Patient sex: M
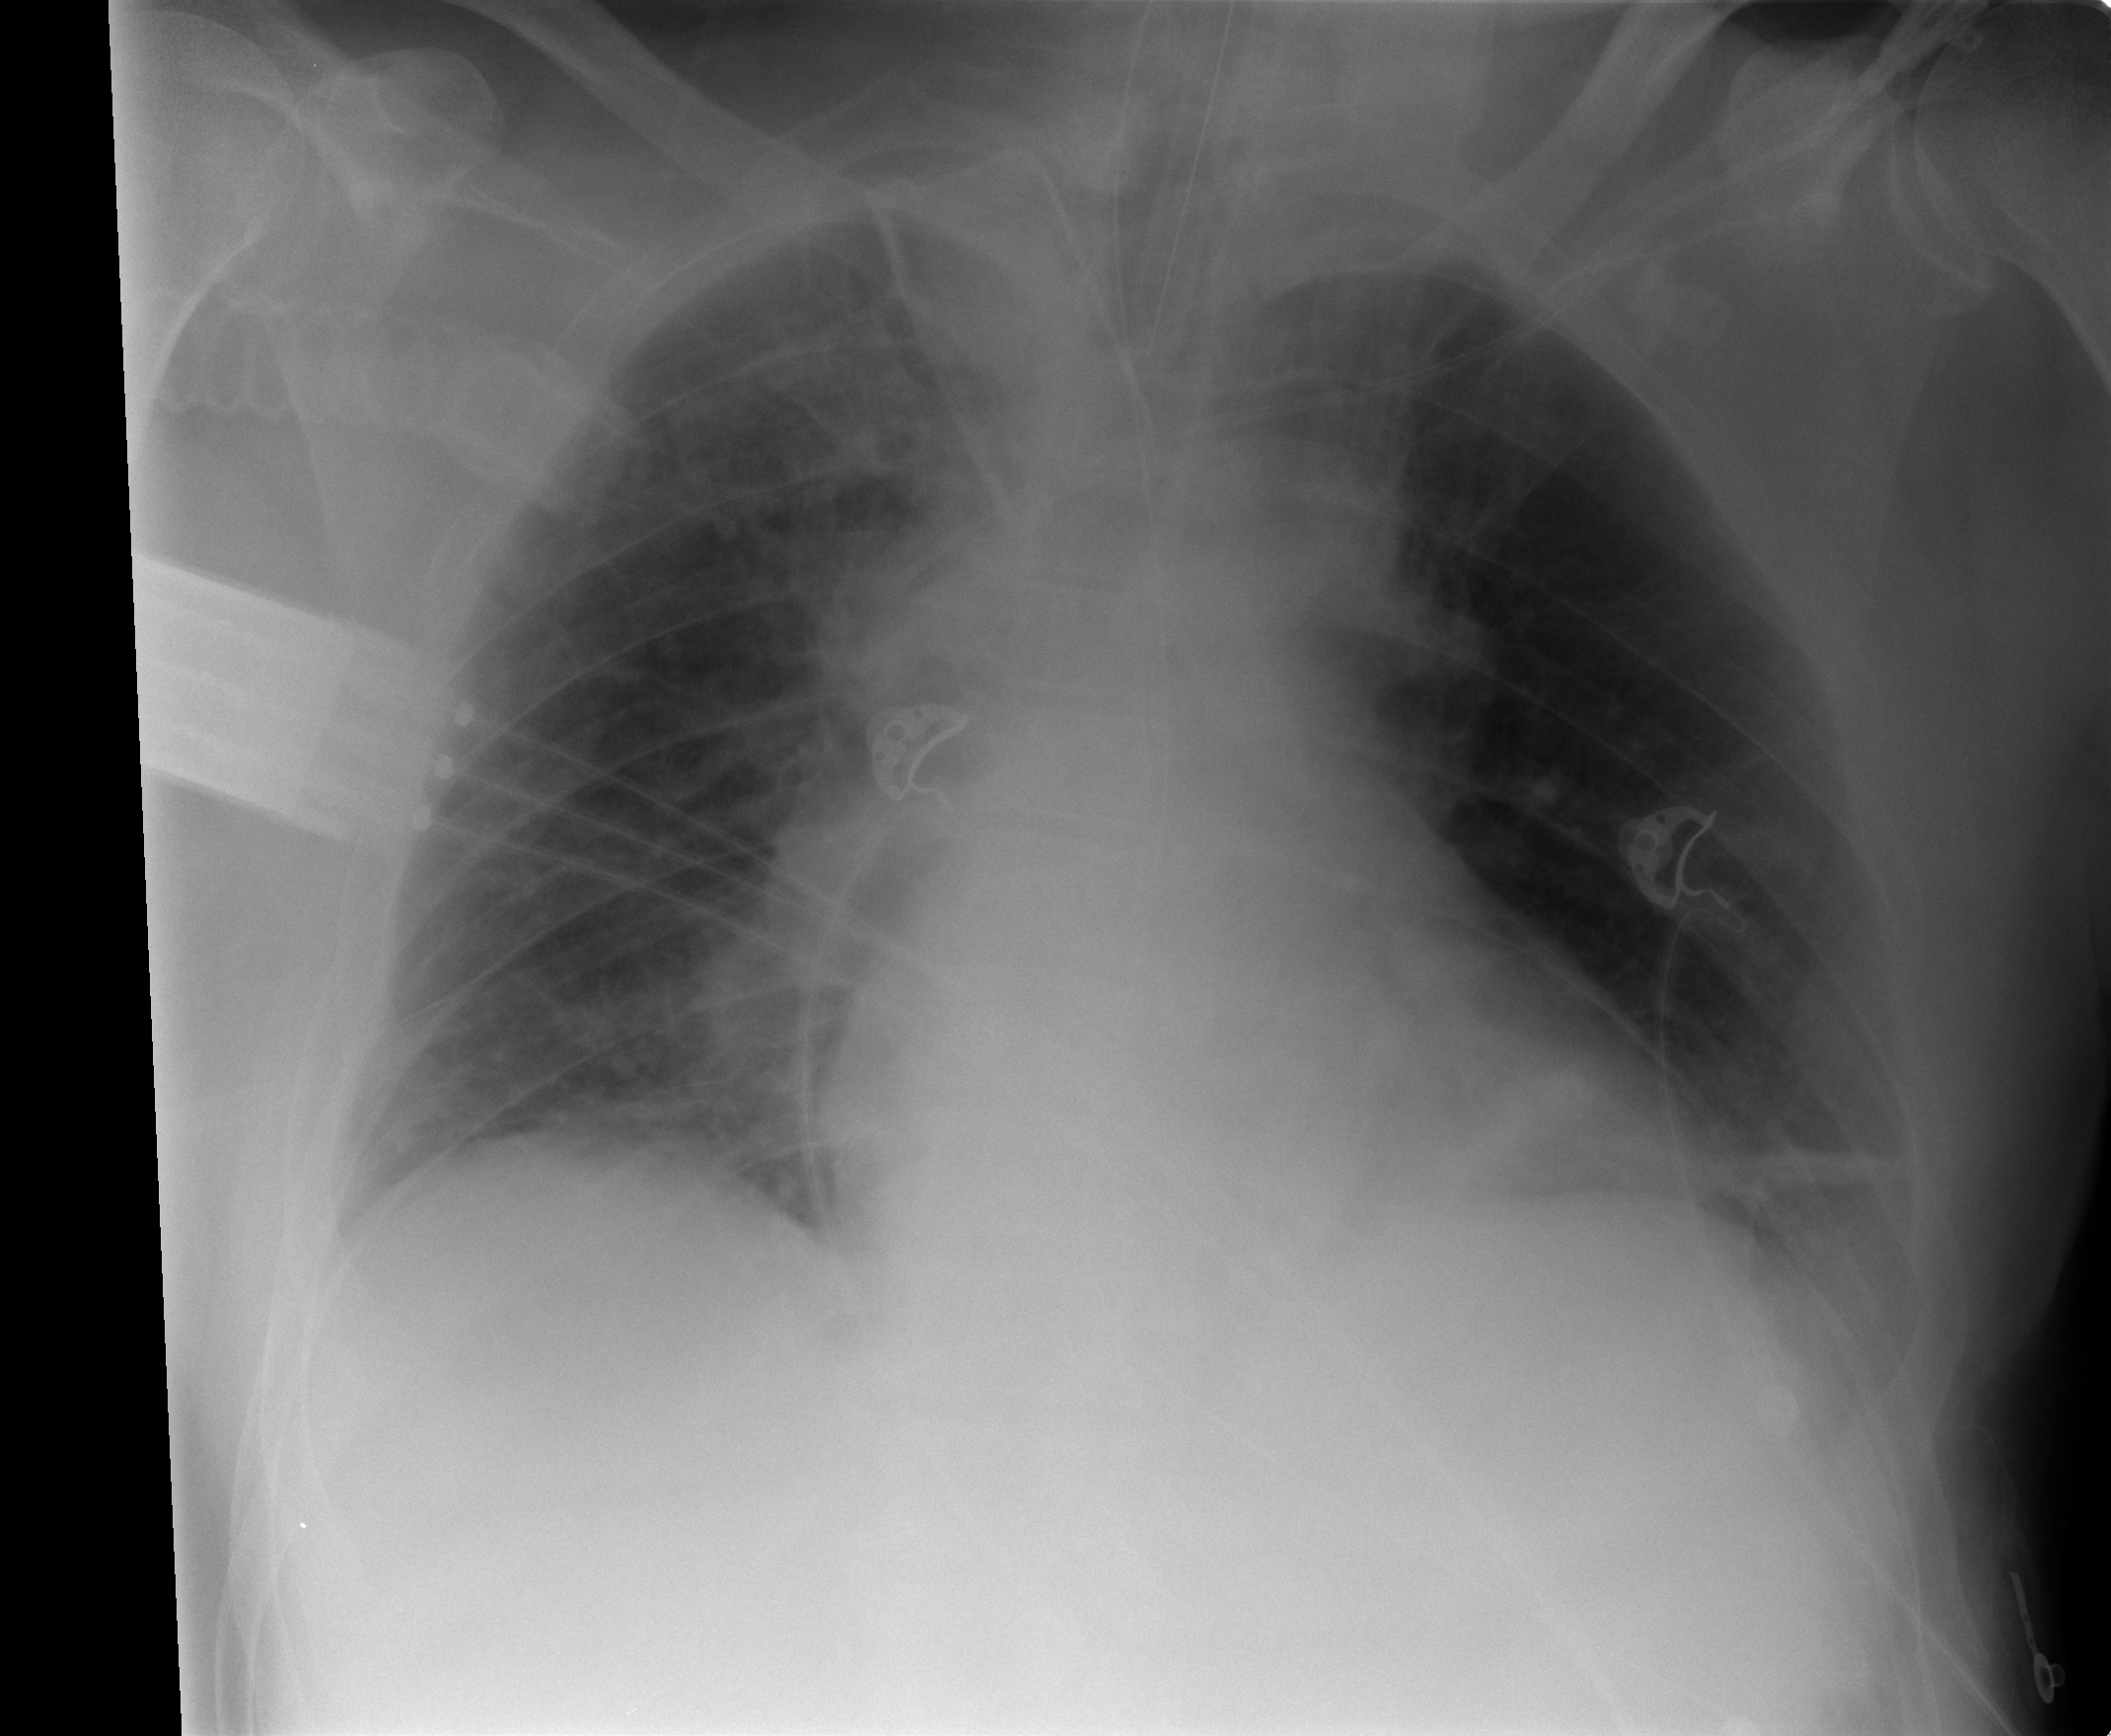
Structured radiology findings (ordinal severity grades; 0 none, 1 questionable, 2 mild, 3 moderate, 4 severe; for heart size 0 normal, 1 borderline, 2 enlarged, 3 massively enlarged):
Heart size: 1
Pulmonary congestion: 1
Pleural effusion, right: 1
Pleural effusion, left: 1
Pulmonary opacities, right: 0
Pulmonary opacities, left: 0
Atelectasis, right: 2
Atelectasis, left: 2